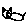
Label: cat